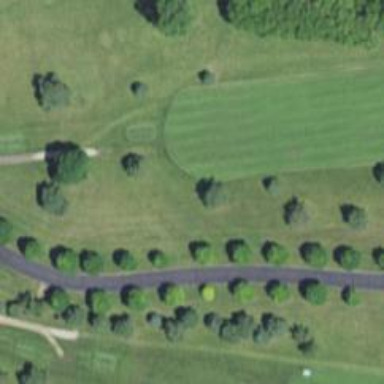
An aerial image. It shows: Golf hole.